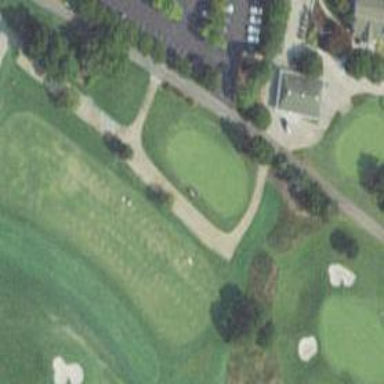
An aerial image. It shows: Path designated for golf carts.